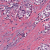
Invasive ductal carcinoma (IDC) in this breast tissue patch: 1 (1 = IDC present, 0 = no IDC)